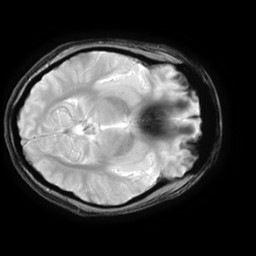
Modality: T2starw
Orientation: axial
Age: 22
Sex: female
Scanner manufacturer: ge
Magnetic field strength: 3 T
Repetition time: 0.65 s
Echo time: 0.02 s